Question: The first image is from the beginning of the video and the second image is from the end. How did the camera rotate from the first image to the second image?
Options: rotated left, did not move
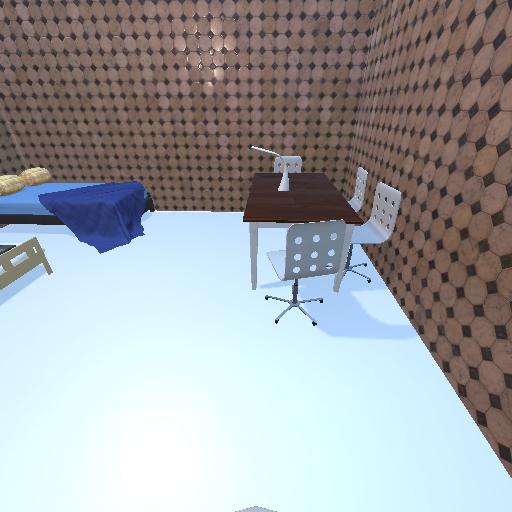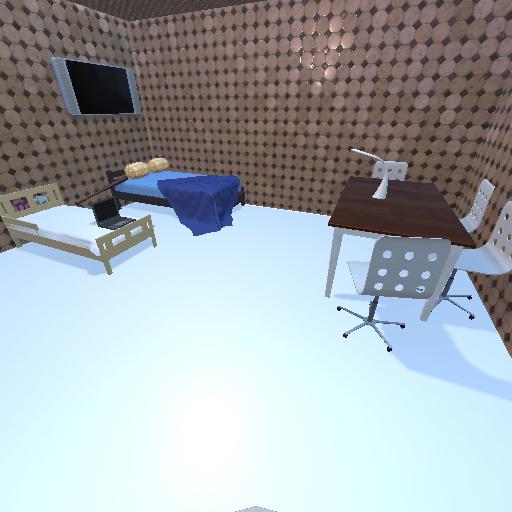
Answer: rotated left